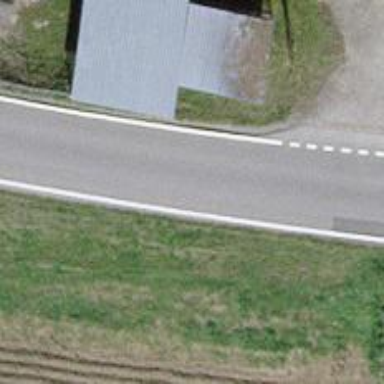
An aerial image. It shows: Tertiary road with asphalt surface.